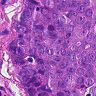
Metastatic tissue present: yes